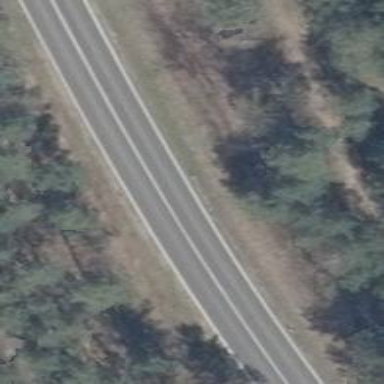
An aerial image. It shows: Secondary road with asphalt surface.